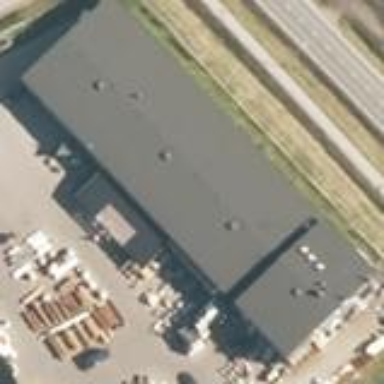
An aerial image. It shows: Commercial building.